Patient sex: M
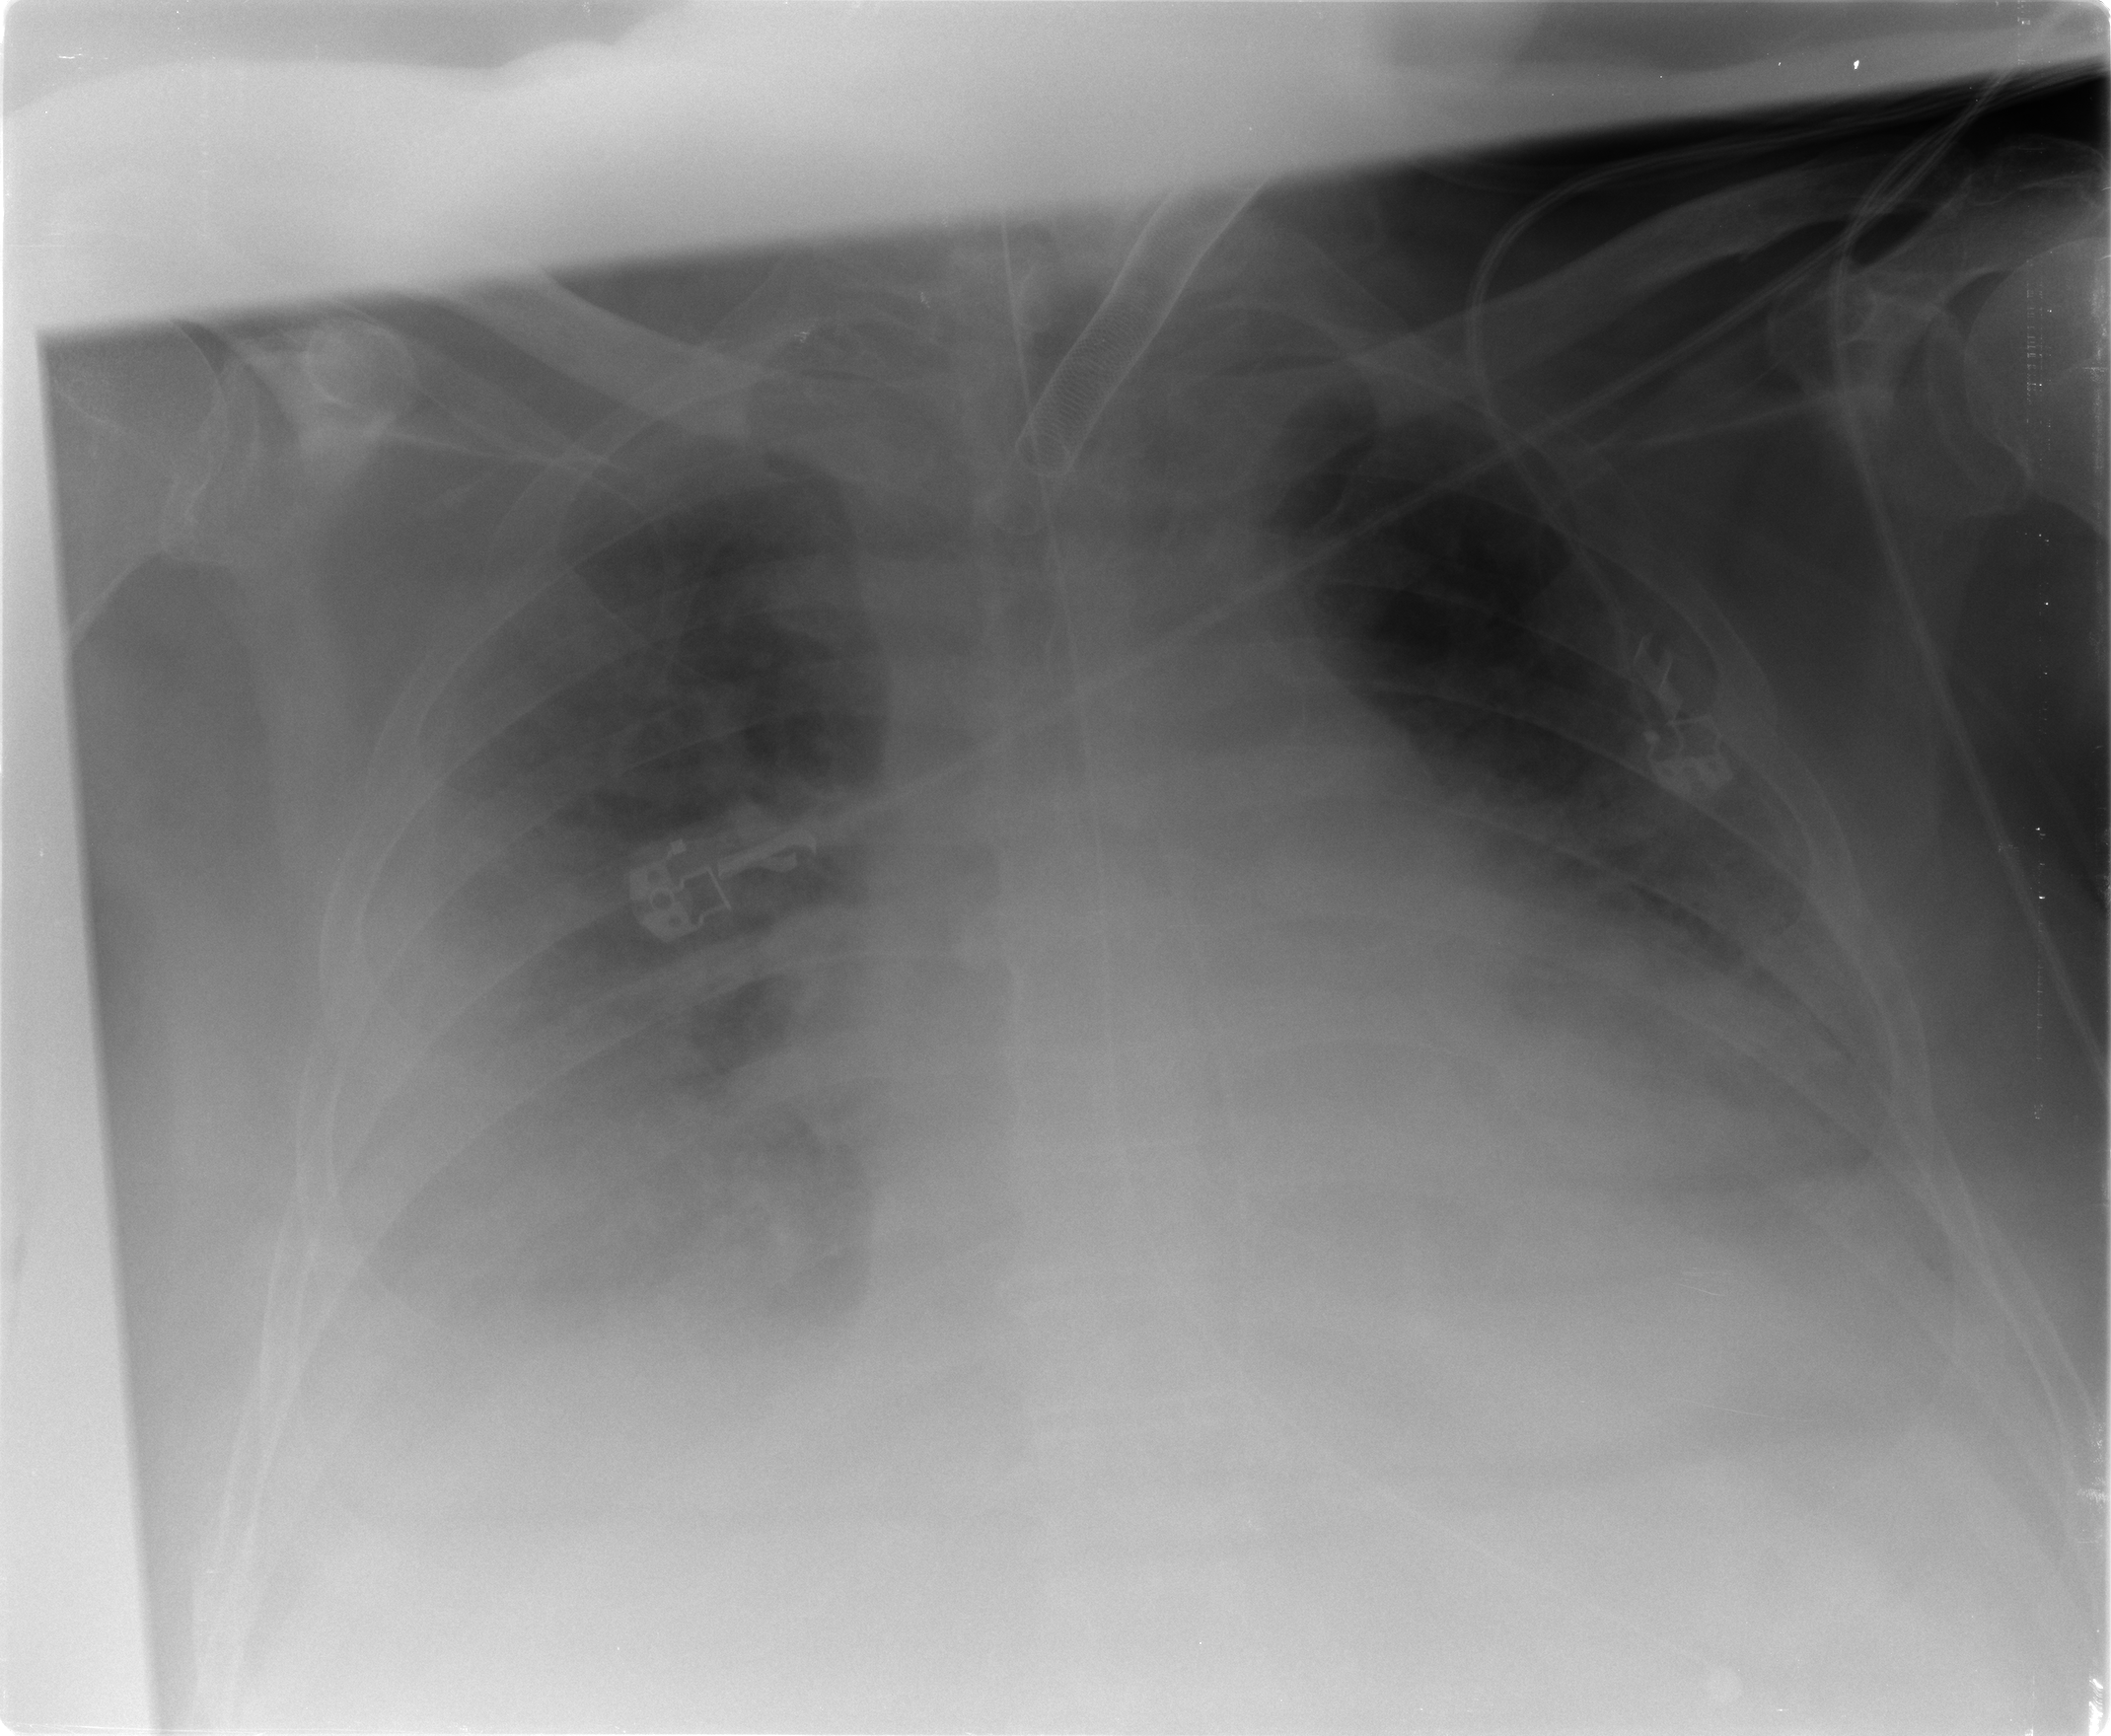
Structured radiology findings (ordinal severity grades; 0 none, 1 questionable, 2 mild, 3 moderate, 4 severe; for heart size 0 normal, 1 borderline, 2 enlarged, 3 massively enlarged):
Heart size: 2
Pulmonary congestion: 2
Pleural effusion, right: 3
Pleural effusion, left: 2
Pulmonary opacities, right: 2
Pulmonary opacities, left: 0
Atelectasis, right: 2
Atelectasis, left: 2